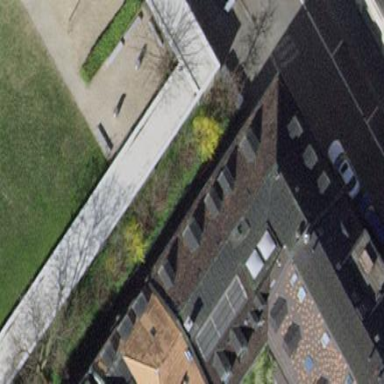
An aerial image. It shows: Building.